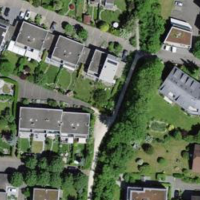
EUNIS habitat code: 55
Species observed at this site:
Lapsana communis